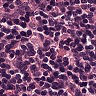
Metastatic tissue present: no